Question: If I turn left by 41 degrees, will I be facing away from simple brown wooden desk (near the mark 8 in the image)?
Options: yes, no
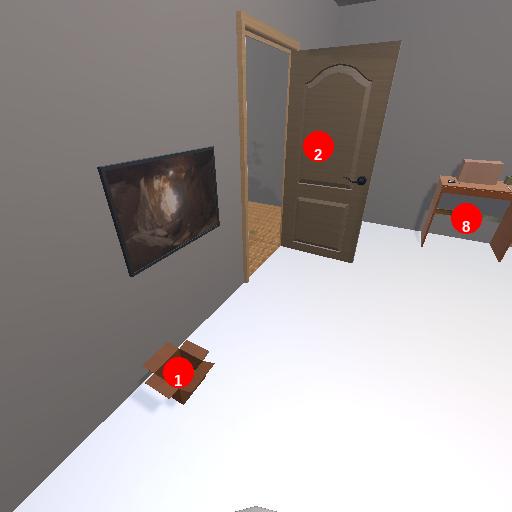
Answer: yes